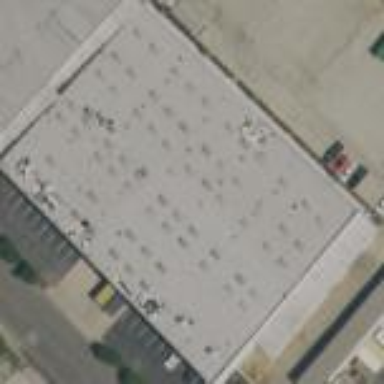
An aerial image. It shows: Industrial building.